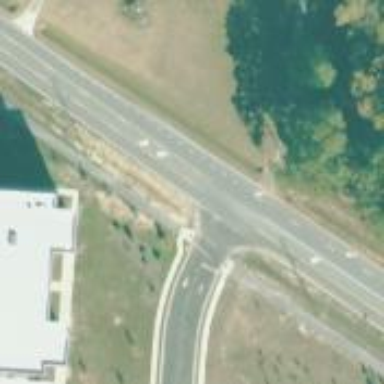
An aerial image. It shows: Tertiary road with asphalt surface. There is separate cycleway alongside the road.